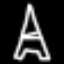
Label: The Eiffel Tower